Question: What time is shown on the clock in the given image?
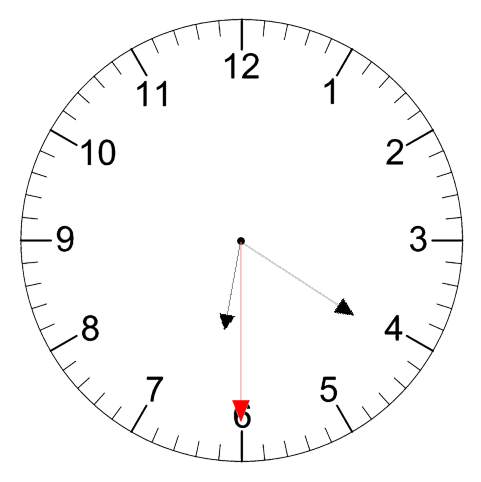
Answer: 06:20:30